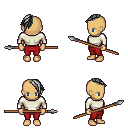
a pixel art fantasy rpg character, female body template, human, tanned skin, white long-sleeve shirt, red pants, gray long mohawk hairstyle, spear, four views (front, back, left, right), 2x2 character sprite sheet, small pixel art, hard edges, no anti-aliasing